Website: macys
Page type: billing-address
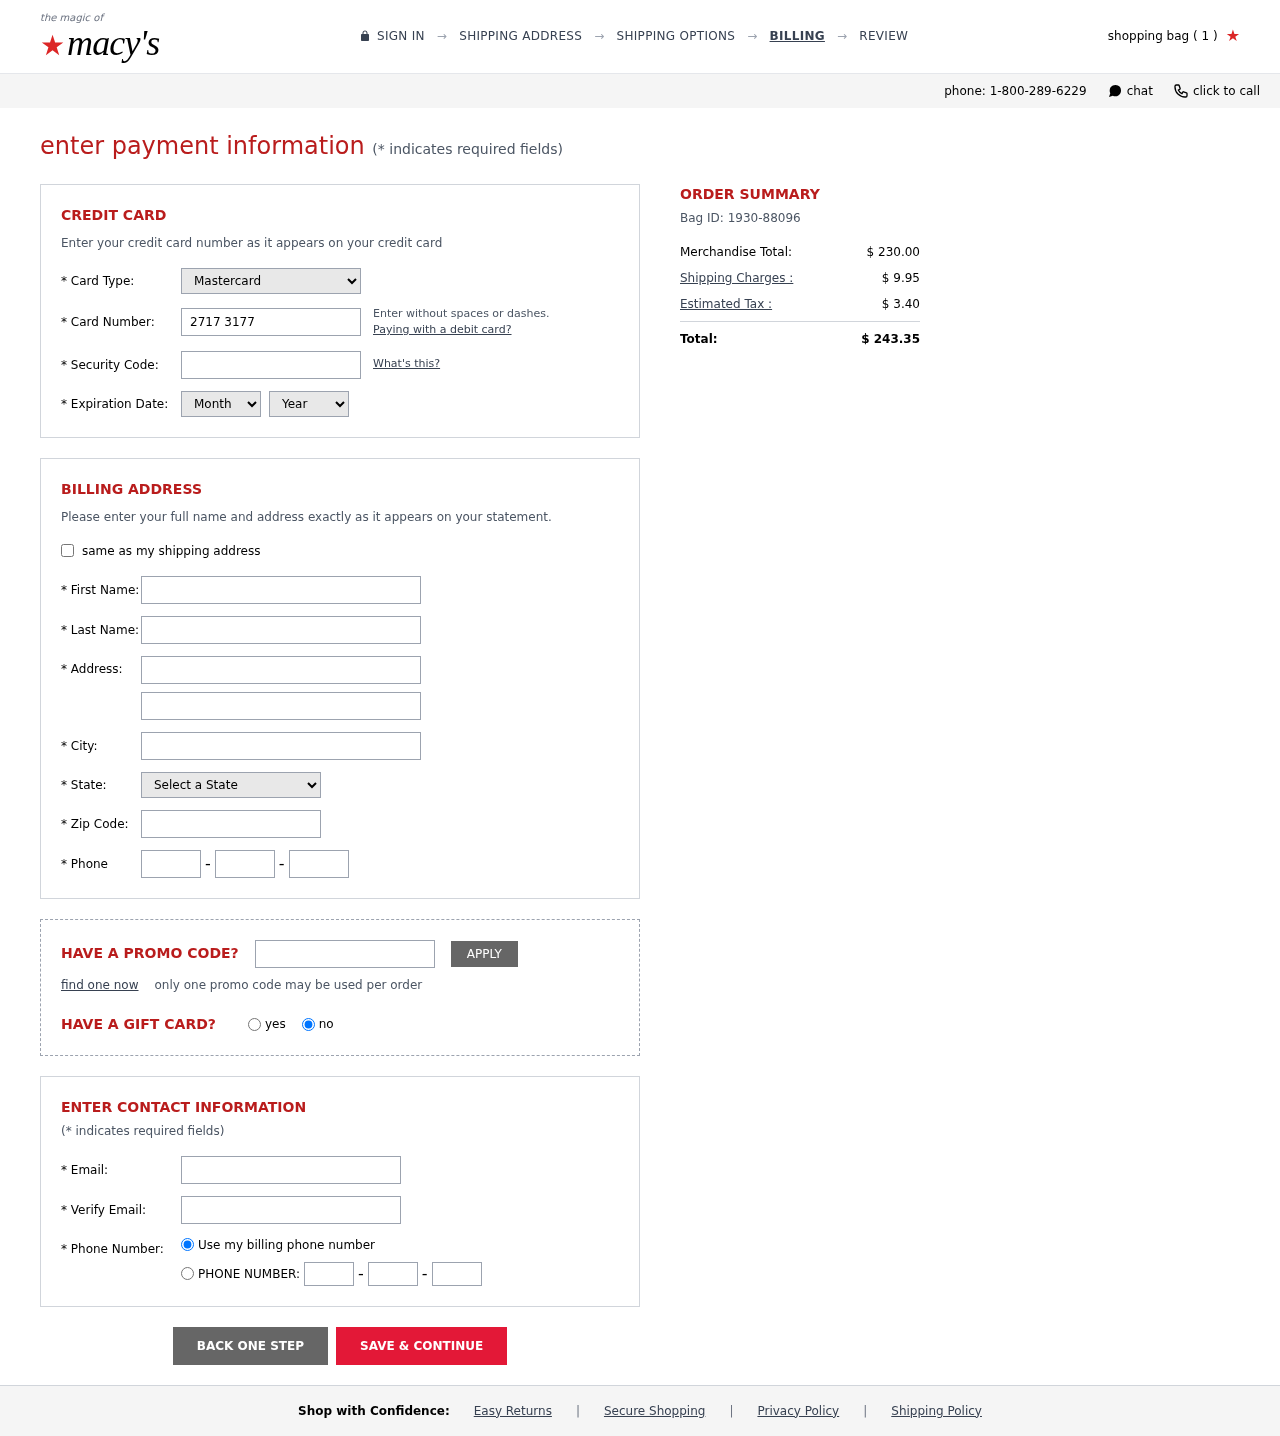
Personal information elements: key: PII_CARD_CVV
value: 309
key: PII_CARD_EXPIRY_MONTH
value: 02
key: PII_CARD_EXPIRY_YEAR
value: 30
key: PII_CARD_NUMBER
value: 2717 3177 8428 7151
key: PII_CARD_TYPE
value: Mastercard
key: PII_CITY
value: Amyfurt
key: PII_EMAIL
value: linda_green@yahoo.com
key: PII_FIRSTNAME
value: Linda
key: PII_LASTNAME
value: Green
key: PII_PHONE_AREA
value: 622
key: PII_PHONE_PREFIX
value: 825
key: PII_PHONE_SUFFIX
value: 6405
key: PII_POSTCODE
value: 01133
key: PII_STATE_ABBR
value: NC
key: PII_STREET
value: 028 Anderson Ways Apt. 659
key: PII_STREET2
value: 98840 Nguyen Street
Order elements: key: ORDER_NUM_ITEMS
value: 1
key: ORDER_ID
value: Bag ID: 1930-88096
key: ORDER_SUBTOTAL
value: $ 230.00
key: ORDER_SHIPPING_COST
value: $ 9.95
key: ORDER_TAX
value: $ 3.40
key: ORDER_TOTAL
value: $ 243.35